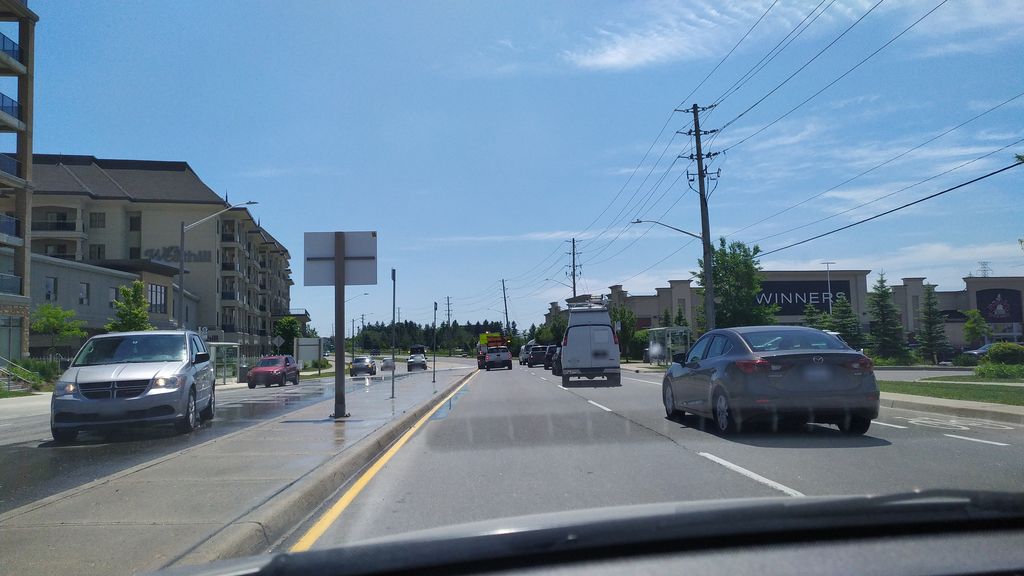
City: kitchener-waterloo